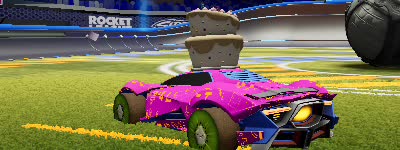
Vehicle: werewolf